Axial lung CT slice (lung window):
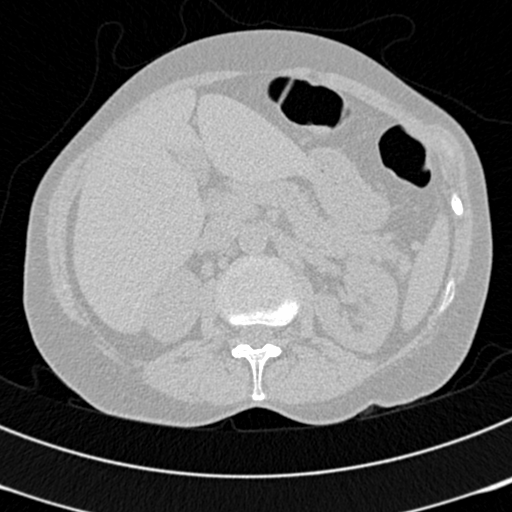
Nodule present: no